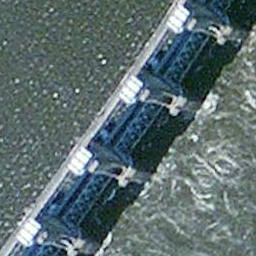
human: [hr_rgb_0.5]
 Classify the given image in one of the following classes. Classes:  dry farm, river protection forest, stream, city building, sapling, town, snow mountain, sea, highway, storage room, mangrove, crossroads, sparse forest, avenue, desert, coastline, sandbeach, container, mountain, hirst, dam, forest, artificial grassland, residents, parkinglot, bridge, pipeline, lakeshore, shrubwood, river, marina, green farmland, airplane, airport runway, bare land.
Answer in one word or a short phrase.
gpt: dam